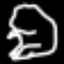
Label: frog